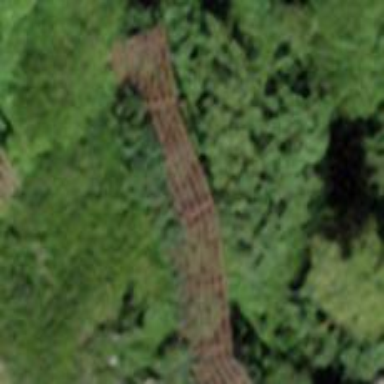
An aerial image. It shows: Snow fence that is man-made.